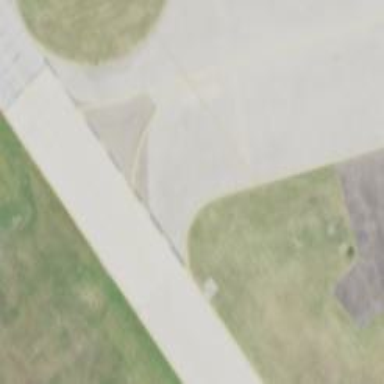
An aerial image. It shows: Image of taxiway at airport.